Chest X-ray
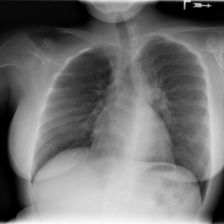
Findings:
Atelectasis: negative
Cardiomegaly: negative
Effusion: negative
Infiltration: negative
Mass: negative
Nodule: negative
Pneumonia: negative
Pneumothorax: negative
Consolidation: negative
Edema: negative
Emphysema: negative
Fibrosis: negative
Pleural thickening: negative
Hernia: negative